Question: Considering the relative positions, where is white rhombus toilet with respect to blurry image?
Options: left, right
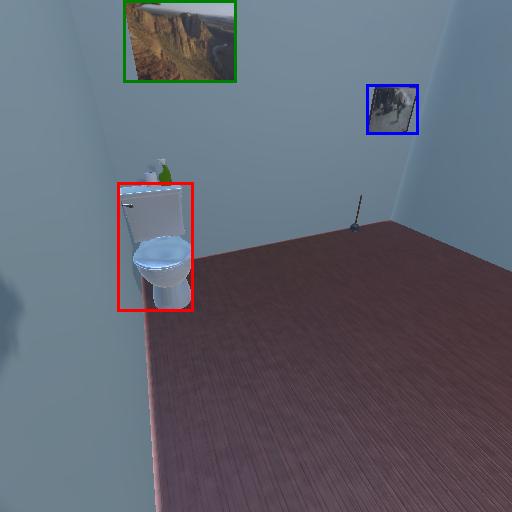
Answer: left